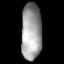
Tissue: prostate
Cell type: T cells
Senescence score: 0.2788
Nuclear area (px): 1136
Mean DAPI intensity: 157.32